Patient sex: M
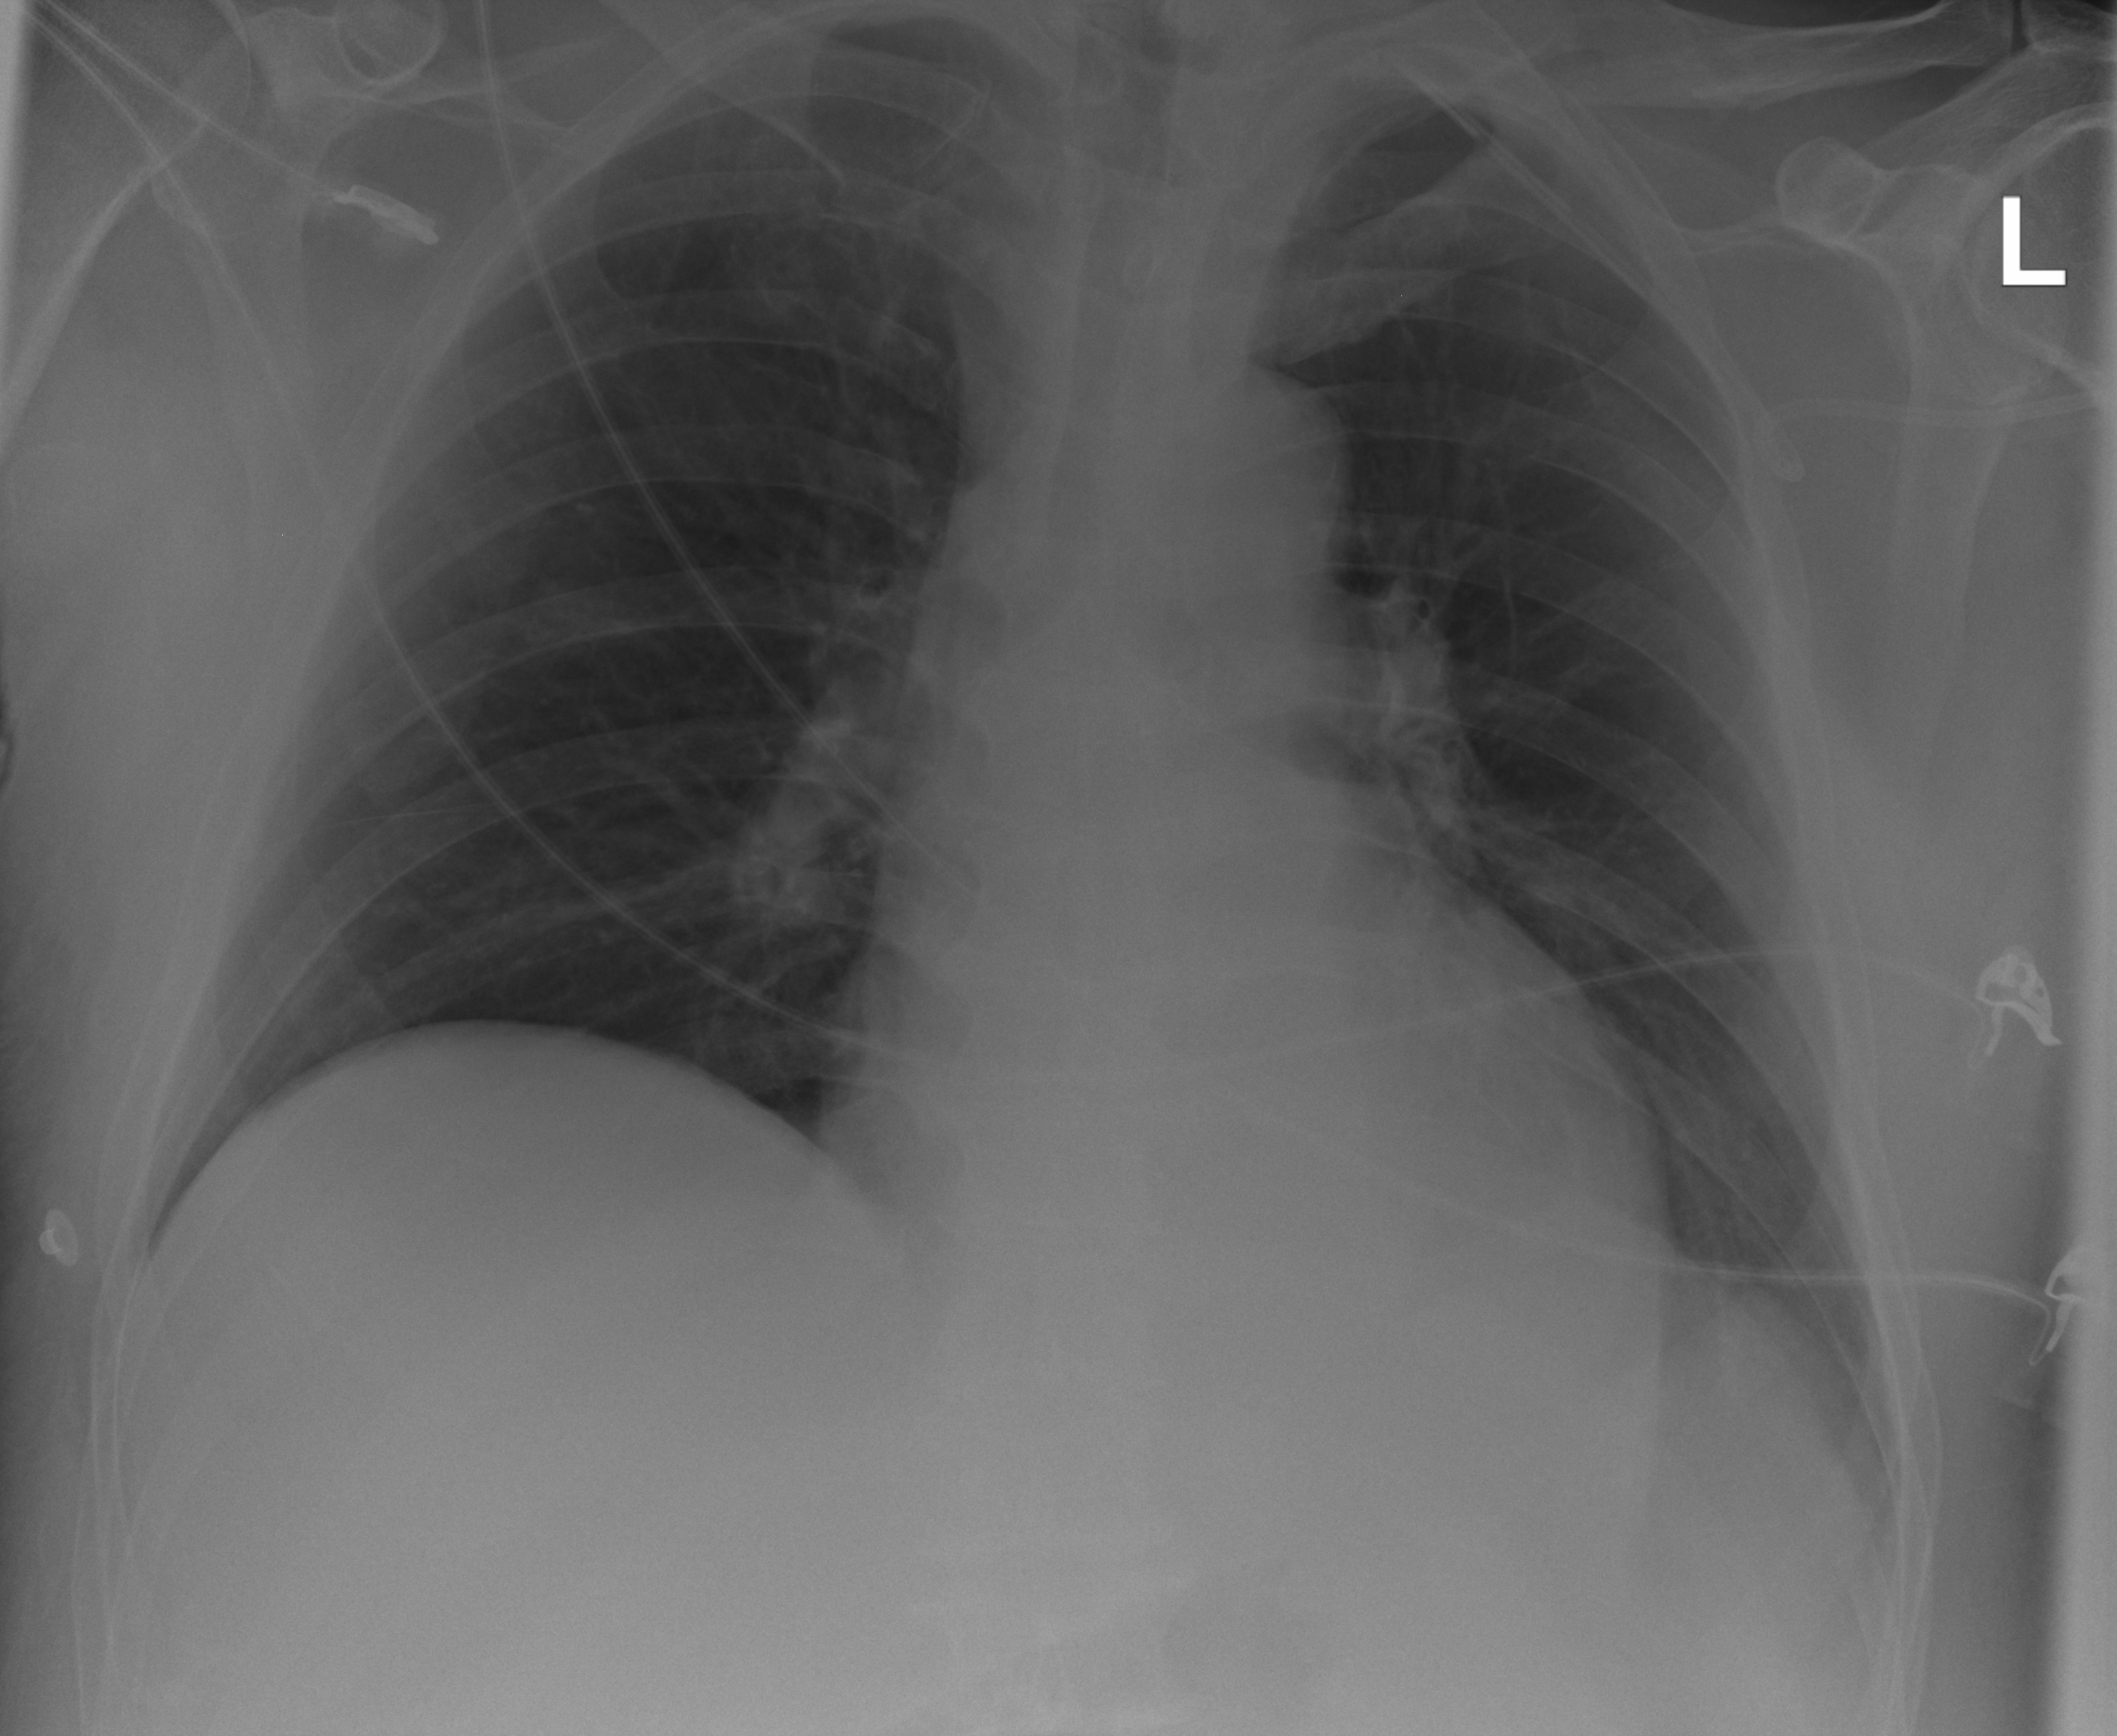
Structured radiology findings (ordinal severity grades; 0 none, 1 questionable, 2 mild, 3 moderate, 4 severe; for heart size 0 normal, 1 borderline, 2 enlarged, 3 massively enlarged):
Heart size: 0
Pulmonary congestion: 0
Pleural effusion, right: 0
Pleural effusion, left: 0
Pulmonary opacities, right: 0
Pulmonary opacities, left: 0
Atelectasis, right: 0
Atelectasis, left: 2